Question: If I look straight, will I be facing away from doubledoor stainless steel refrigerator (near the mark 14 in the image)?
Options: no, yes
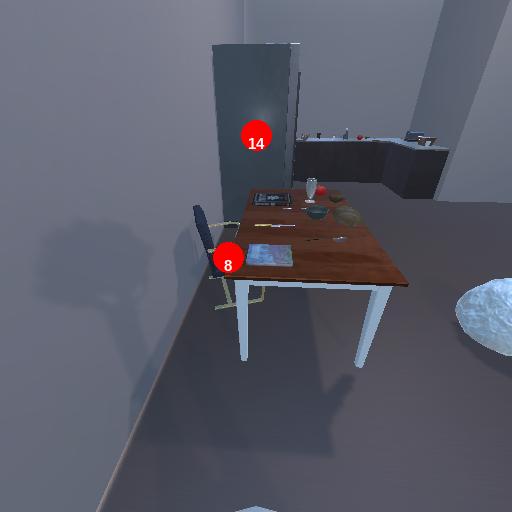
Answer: no